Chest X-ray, AP view. Patient: 23 years old, sex M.
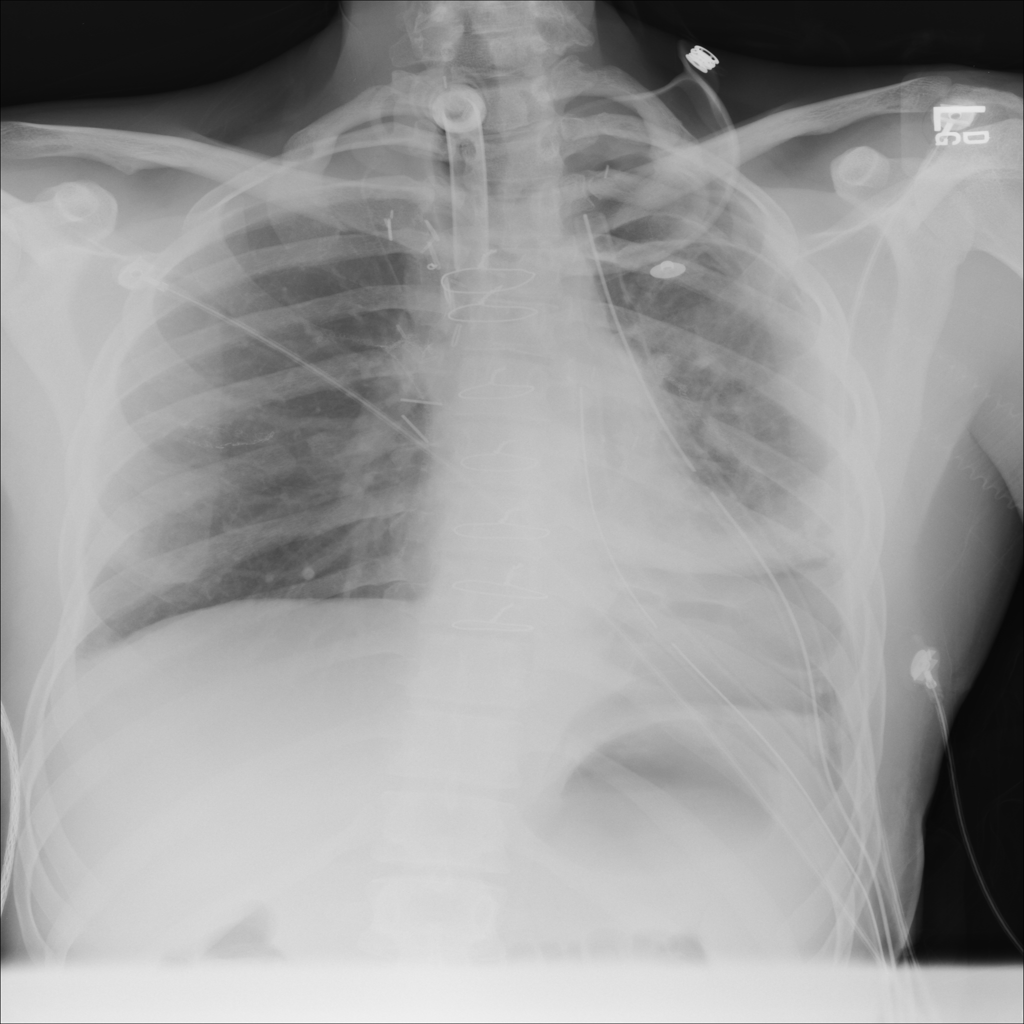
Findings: Infiltration, Pleural_Thickening, Pneumothorax